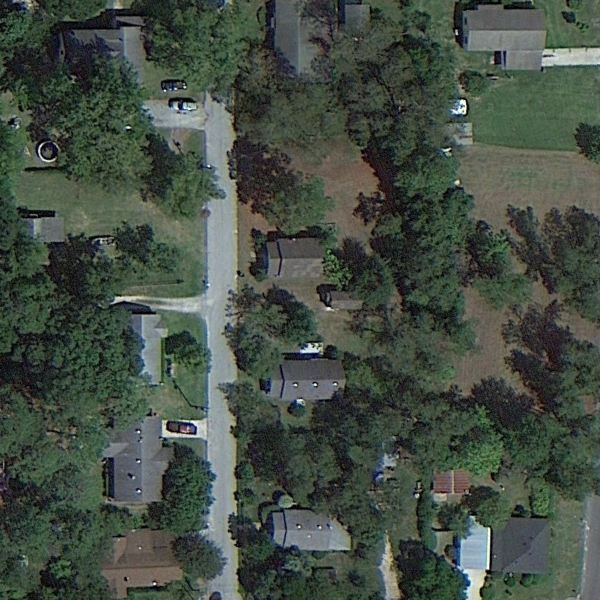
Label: MediumResidential